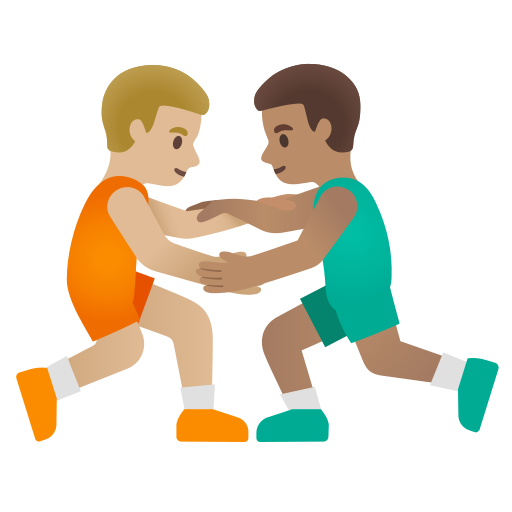
Emoji: 👨🏼‍🫯‍👨🏽